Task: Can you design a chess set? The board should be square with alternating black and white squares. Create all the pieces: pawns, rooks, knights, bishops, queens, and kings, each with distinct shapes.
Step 3199:
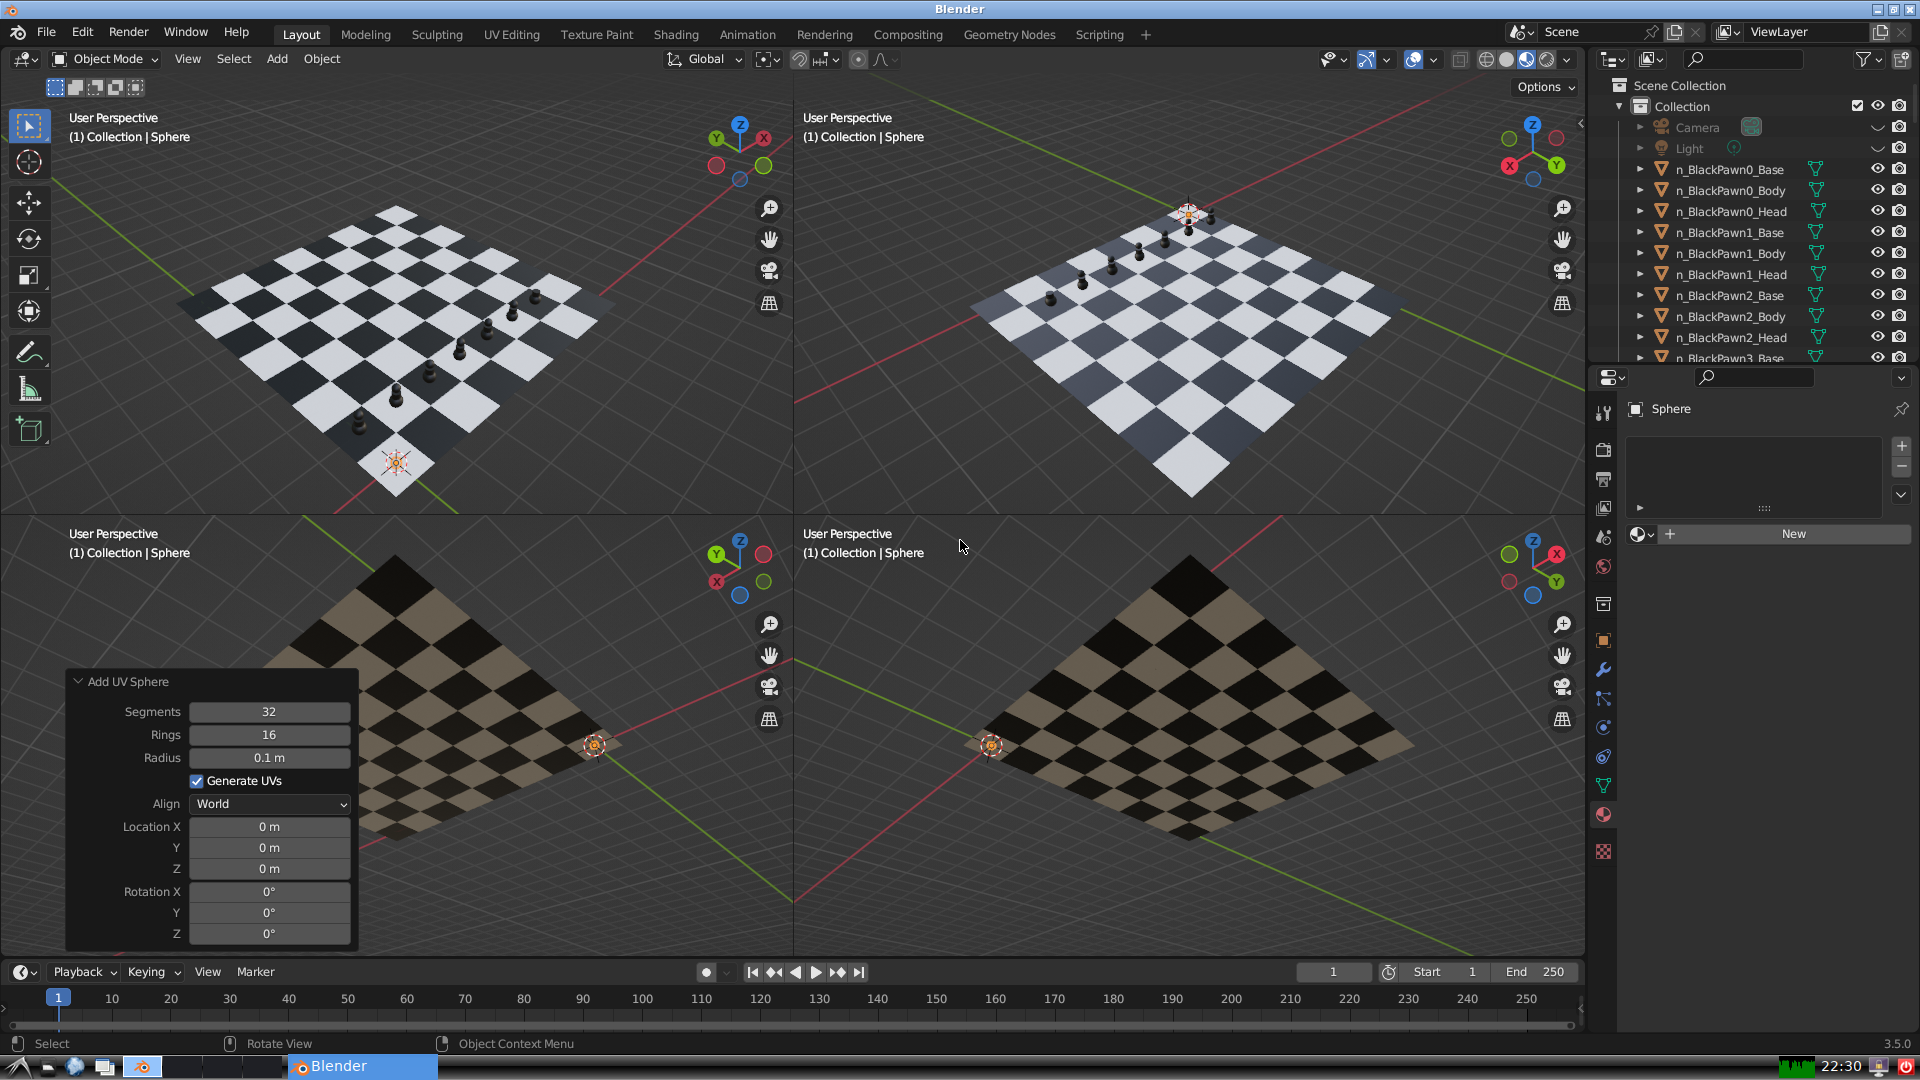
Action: {"key_press": ['Ctrl, Home']}